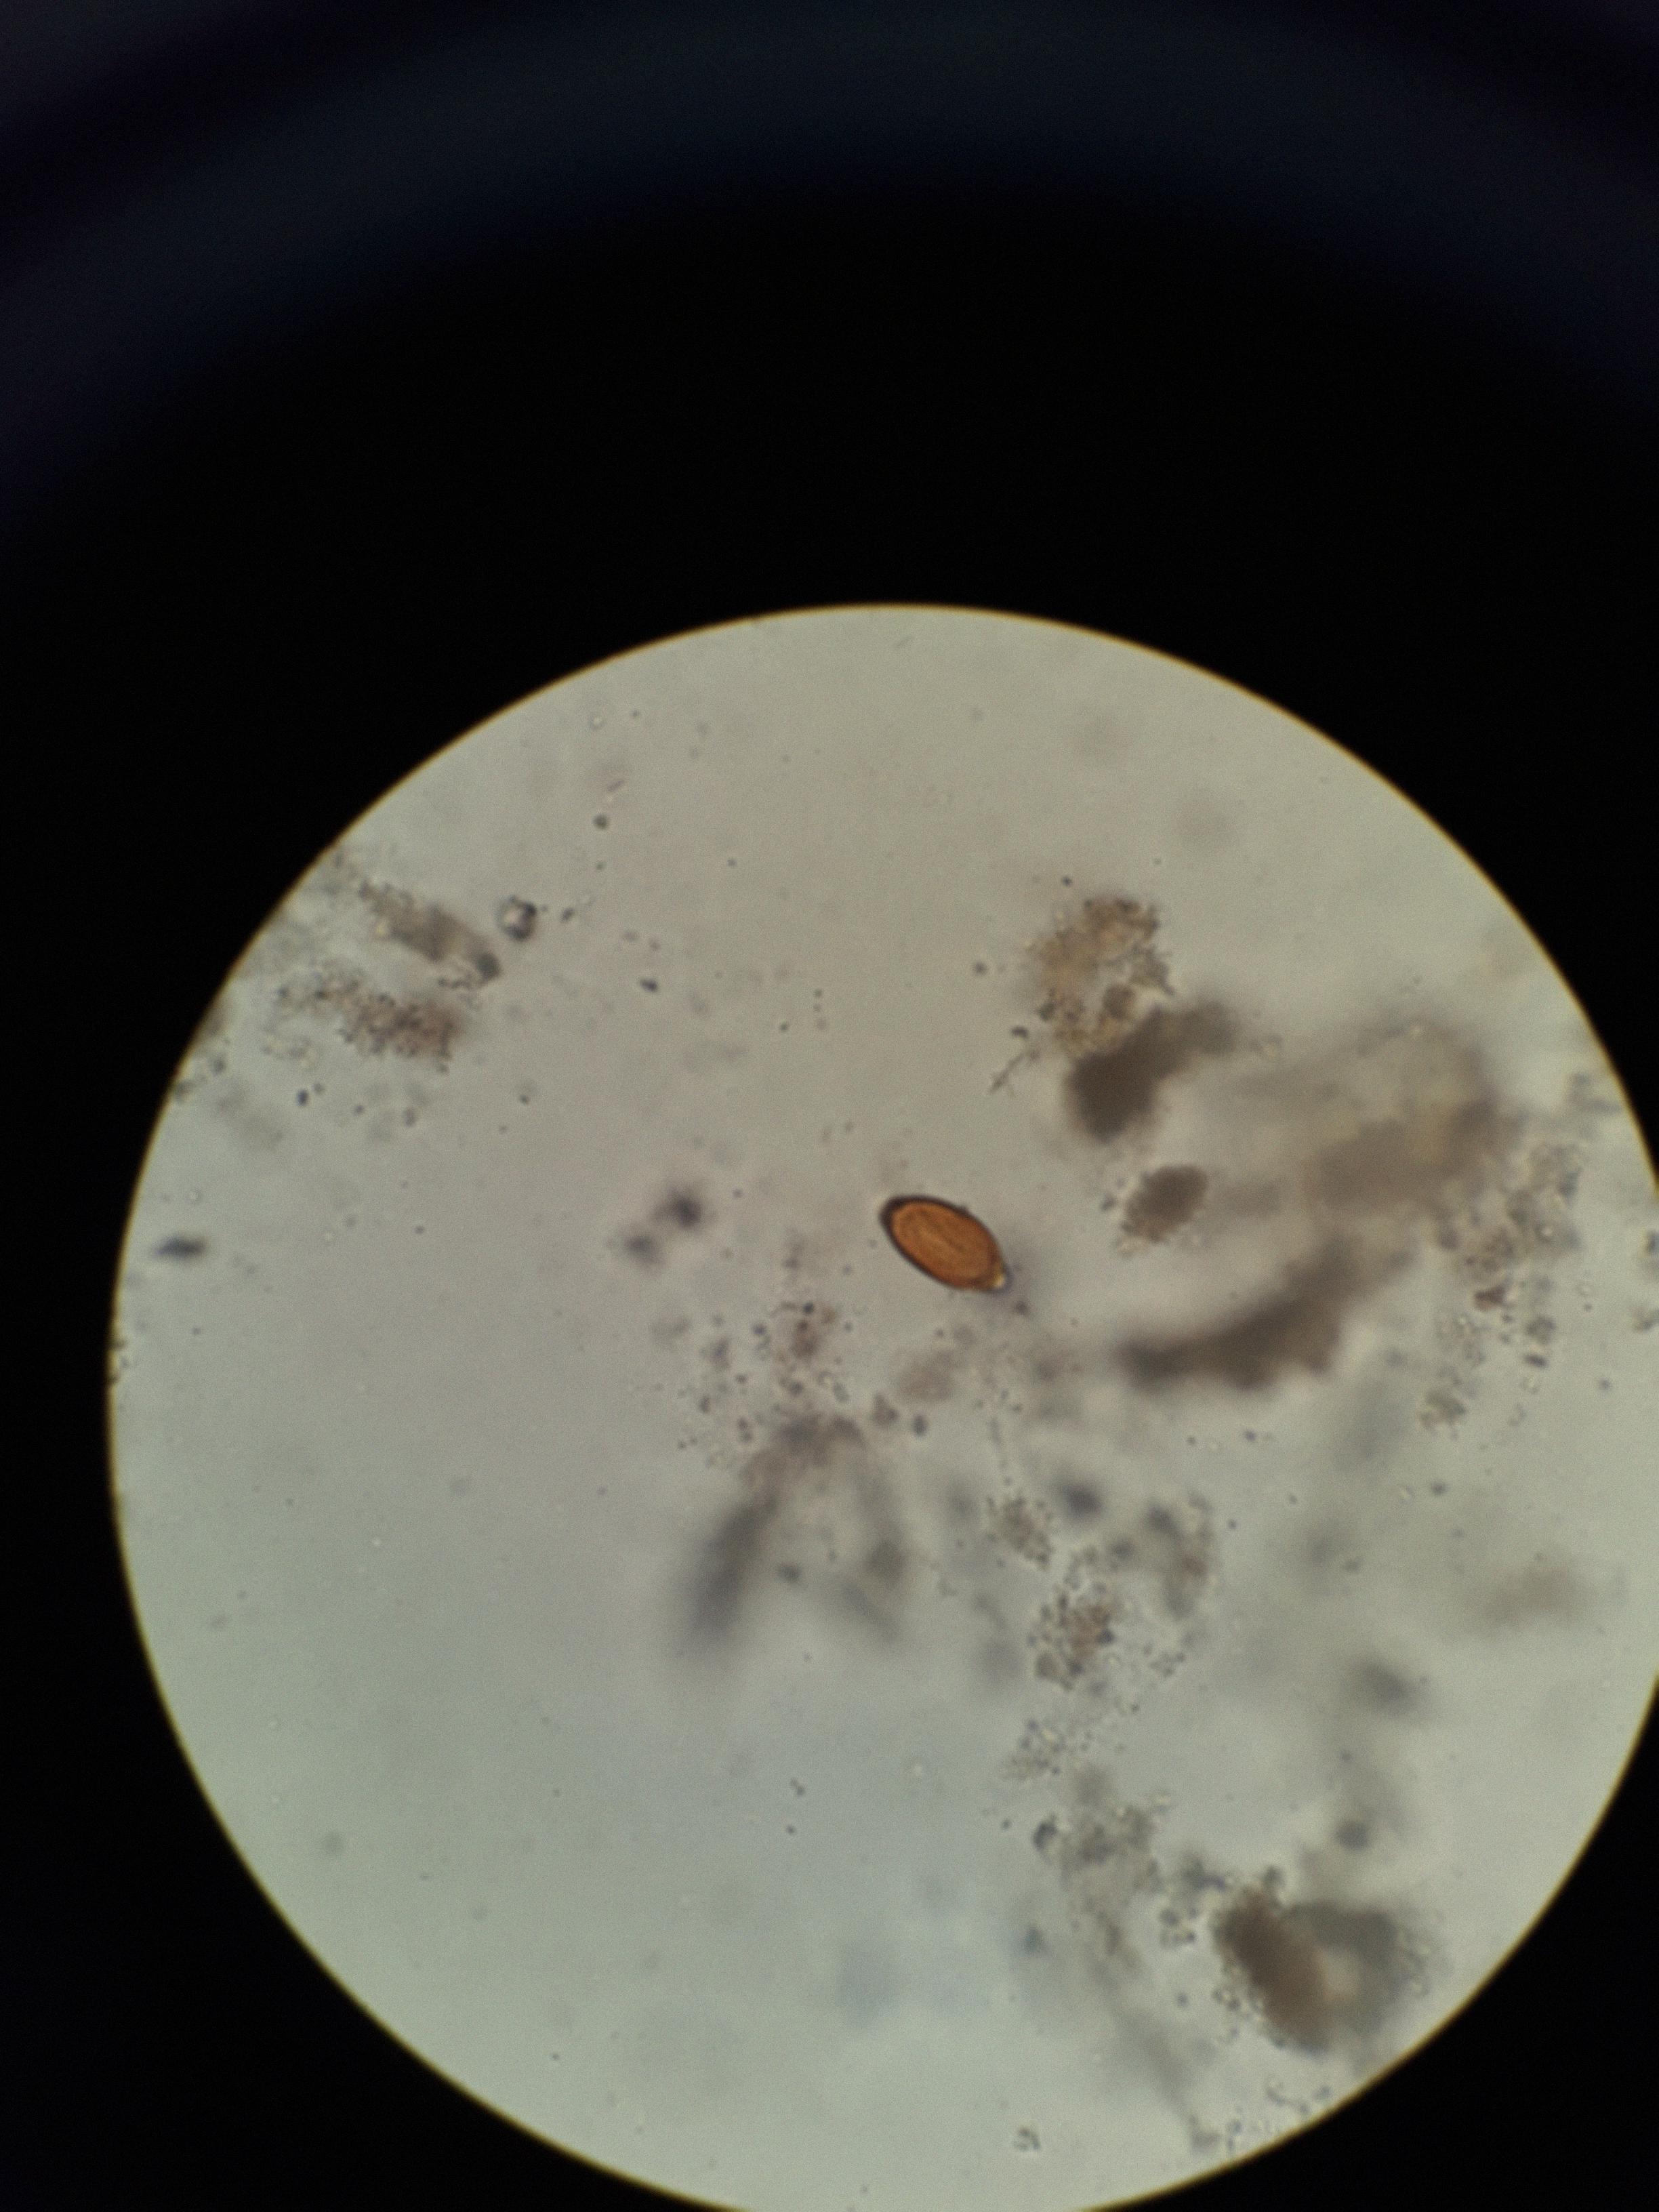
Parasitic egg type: Trichuris trichiura